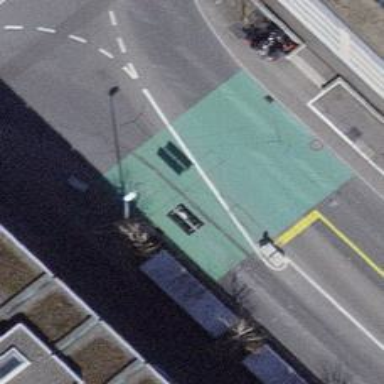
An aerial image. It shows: Marked footway crossing with surface markings.